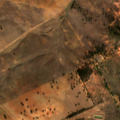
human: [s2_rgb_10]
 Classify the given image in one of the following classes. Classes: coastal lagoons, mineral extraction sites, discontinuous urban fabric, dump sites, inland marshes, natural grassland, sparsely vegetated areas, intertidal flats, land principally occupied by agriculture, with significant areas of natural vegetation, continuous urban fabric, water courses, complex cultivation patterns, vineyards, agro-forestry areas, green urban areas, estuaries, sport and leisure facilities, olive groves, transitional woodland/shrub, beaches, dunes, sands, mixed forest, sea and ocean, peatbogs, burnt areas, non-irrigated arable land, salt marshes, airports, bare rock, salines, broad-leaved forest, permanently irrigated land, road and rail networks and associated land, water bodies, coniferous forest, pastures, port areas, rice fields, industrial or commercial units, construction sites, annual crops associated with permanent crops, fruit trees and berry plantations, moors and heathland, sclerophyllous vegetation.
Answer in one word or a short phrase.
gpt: non-irrigated arable land, transitional woodland/shrub